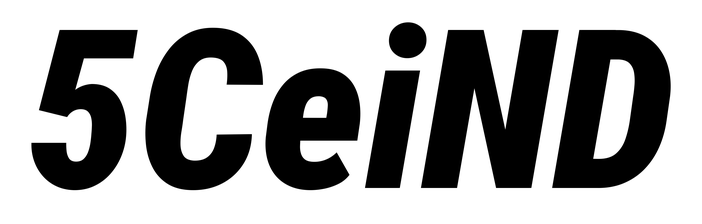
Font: Roboto-Italic_Condensed_Black_Italic